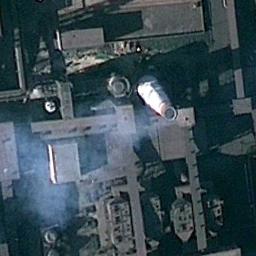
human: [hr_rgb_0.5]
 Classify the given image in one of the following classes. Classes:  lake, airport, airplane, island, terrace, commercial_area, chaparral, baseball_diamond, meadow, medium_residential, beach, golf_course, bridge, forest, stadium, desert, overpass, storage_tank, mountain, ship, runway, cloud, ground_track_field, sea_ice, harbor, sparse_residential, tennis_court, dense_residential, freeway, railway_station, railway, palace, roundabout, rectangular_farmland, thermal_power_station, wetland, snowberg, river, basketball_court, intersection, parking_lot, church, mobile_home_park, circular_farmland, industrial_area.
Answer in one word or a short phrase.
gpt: thermal_power_station